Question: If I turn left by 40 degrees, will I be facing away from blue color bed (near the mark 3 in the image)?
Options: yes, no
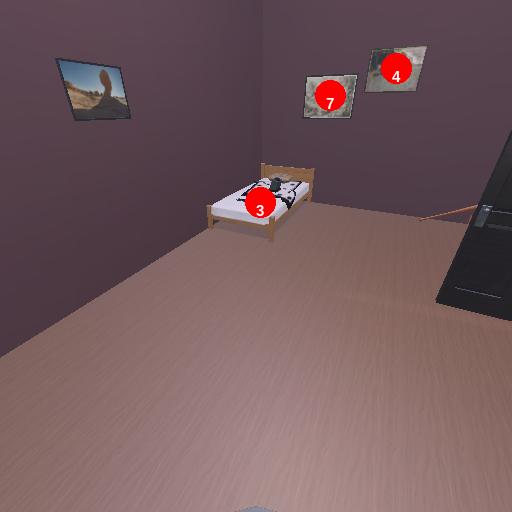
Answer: yes